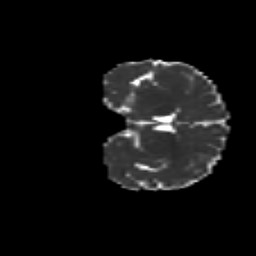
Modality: MD
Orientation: coronal
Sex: female
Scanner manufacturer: siemens
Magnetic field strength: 3 T
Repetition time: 5 s
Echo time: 0.071 s